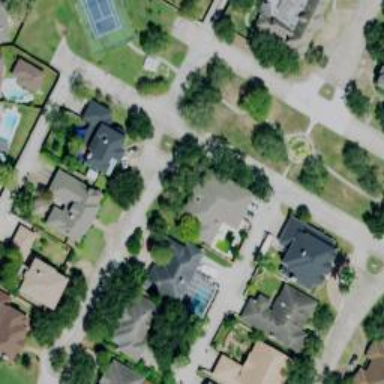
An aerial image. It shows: Residential road.